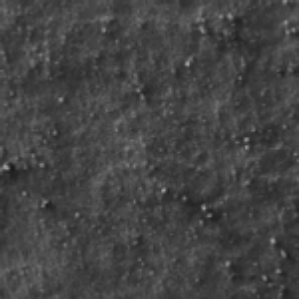
Label: frost